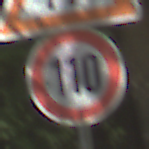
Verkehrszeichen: Geschwindigkeit110
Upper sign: EinseitigVerengteFahrbahnLinks
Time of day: Midday
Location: Outdoor (RoadRail)
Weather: Clear
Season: NotSpecified
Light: Natural